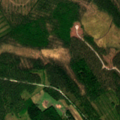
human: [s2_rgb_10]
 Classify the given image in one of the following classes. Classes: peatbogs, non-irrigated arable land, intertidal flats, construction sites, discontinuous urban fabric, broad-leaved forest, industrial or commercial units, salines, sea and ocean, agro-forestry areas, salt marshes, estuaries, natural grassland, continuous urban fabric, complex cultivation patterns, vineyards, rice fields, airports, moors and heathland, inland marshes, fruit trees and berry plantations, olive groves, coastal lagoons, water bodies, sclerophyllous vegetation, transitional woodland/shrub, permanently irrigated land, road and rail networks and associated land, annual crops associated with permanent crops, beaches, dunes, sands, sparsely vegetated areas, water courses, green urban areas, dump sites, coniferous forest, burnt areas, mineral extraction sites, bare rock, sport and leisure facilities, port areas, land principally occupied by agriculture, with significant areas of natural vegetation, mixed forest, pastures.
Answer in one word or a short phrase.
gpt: coniferous forest, mixed forest, transitional woodland/shrub